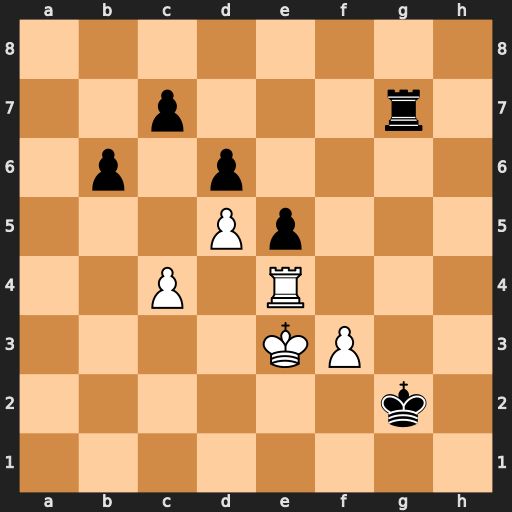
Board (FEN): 8/2p3r1/1p1p4/3Pp3/2P1R3/4KP2/6k1/8
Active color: w
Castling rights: -
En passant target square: -
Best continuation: Rg4+ Rxg4 fxg4